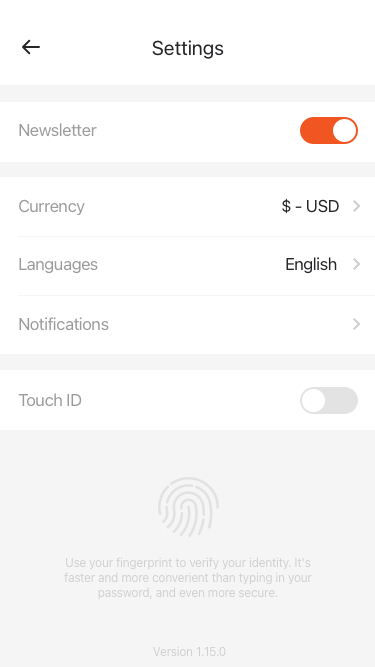
Text in this UI design:
Version 1.15.0 (2)
Use your fingerprint to verify your identity. It's faster and more converient than typing in your password, and even more secure.
Currency
Notifications
$ - USD
Languages
English
Touch ID
Newsletter
Settings